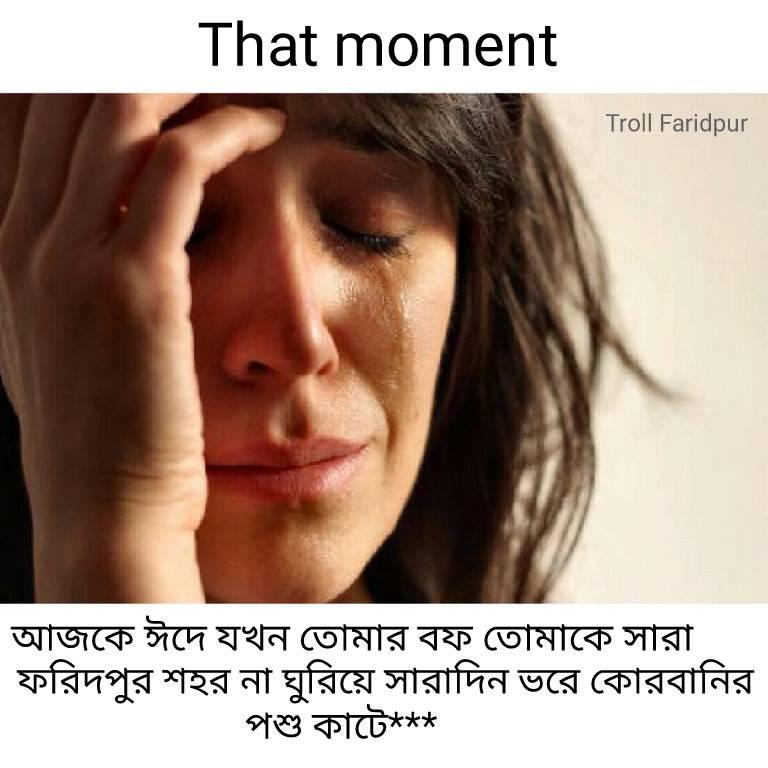
Caption: That moment  আজকে ঈদে যখন তোমার বফ তোমাকে সারা ফরিদপুর শহর না ঘুরিয়ে সারাদিন ভরে কোরবানির পশু কাটে ***
Label: non-hate